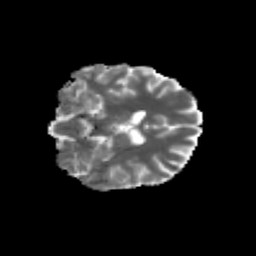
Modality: MD
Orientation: coronal
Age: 25
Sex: female
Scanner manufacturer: siemens
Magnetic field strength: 3 T
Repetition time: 3.5 s
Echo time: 0.125 s